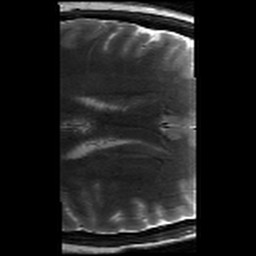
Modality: T2w
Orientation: axial
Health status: healthy
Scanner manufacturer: siemens
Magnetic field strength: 3 T
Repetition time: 8.02 s
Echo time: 0.08 s